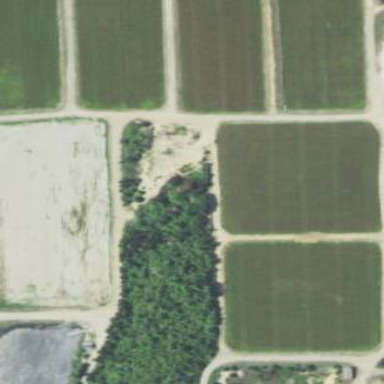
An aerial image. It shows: Farmland where cranberries are grown.